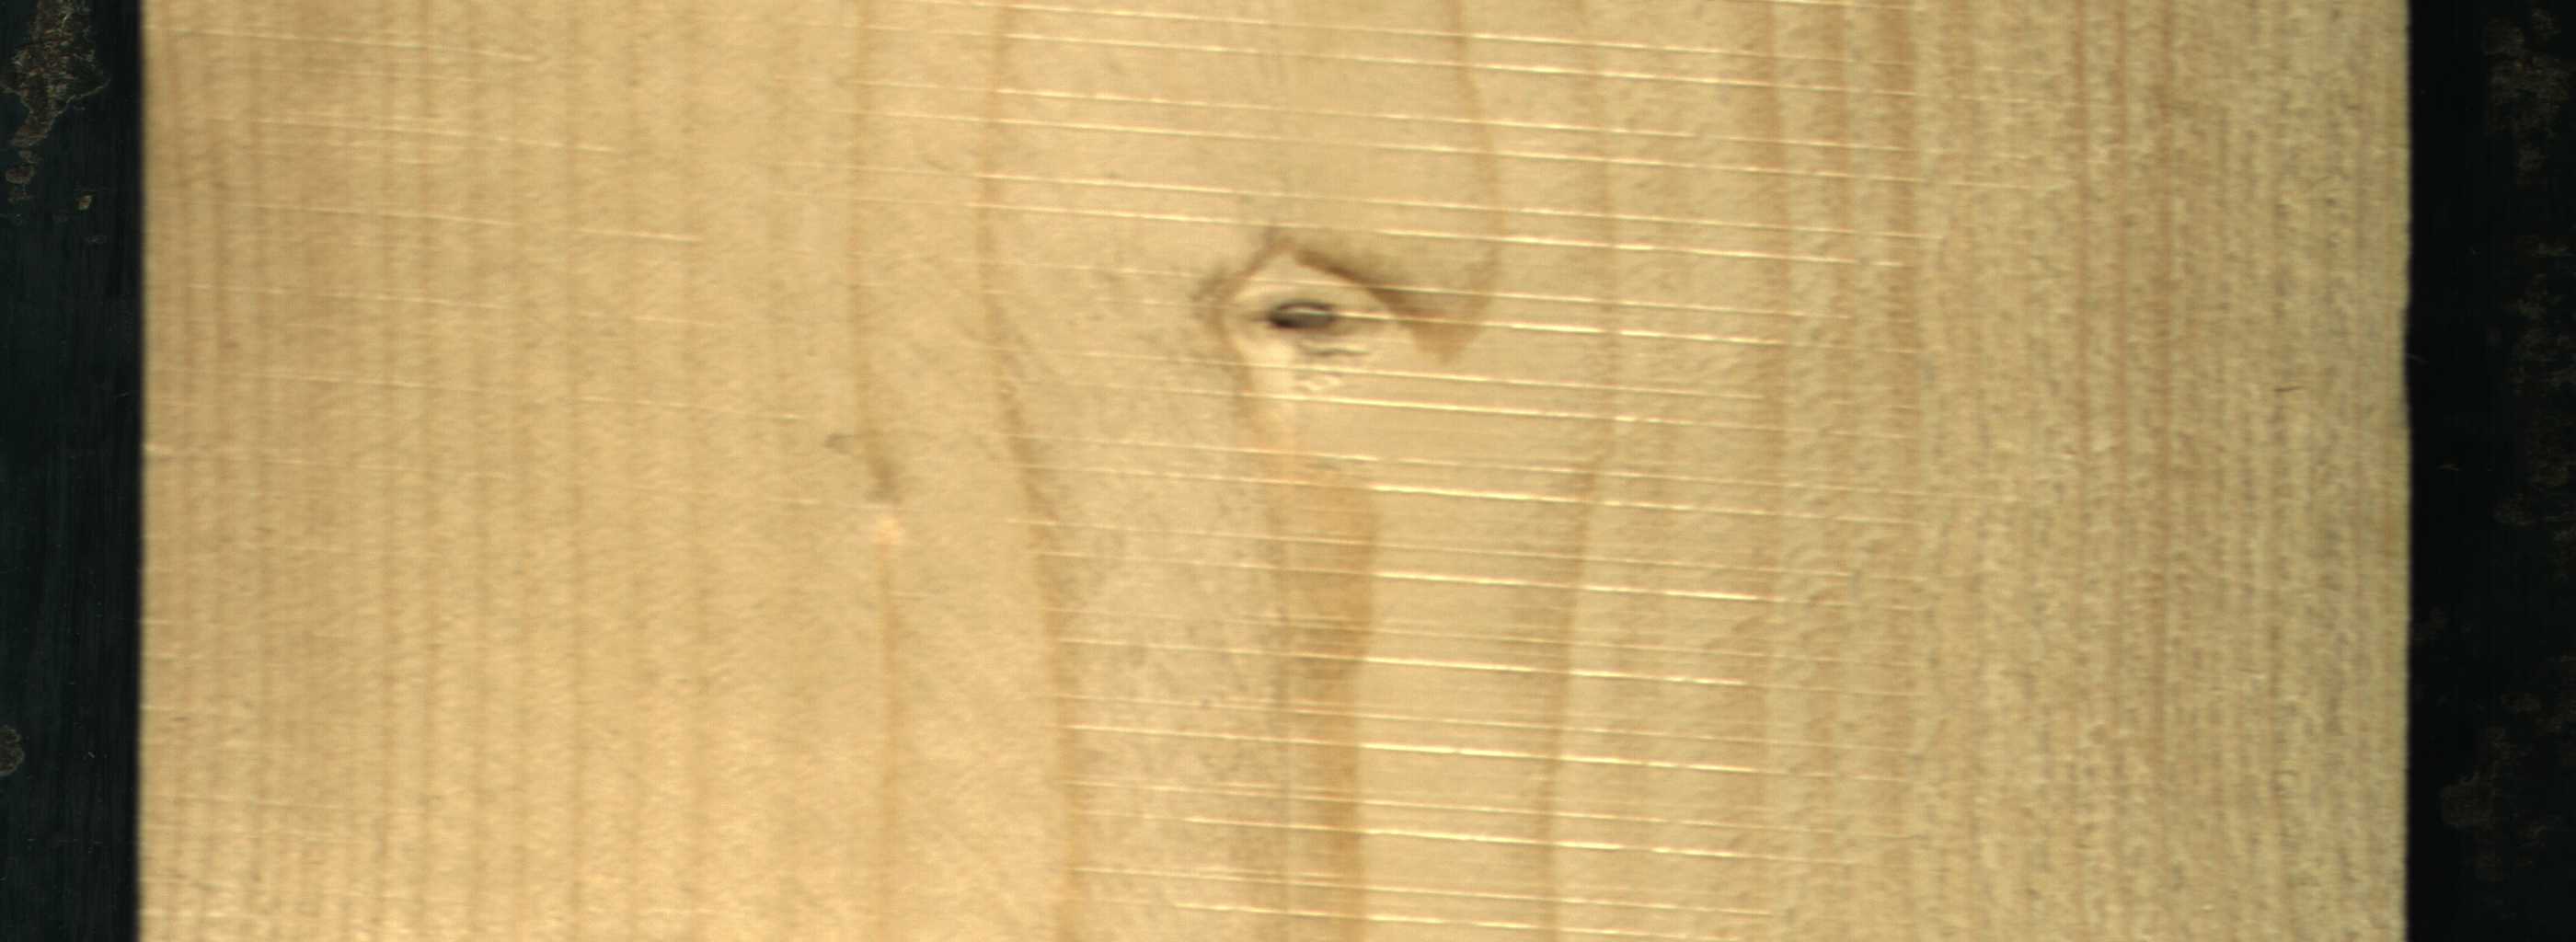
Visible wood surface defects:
Live_Knot